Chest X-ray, PA view. Patient: 40 years old, sex F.
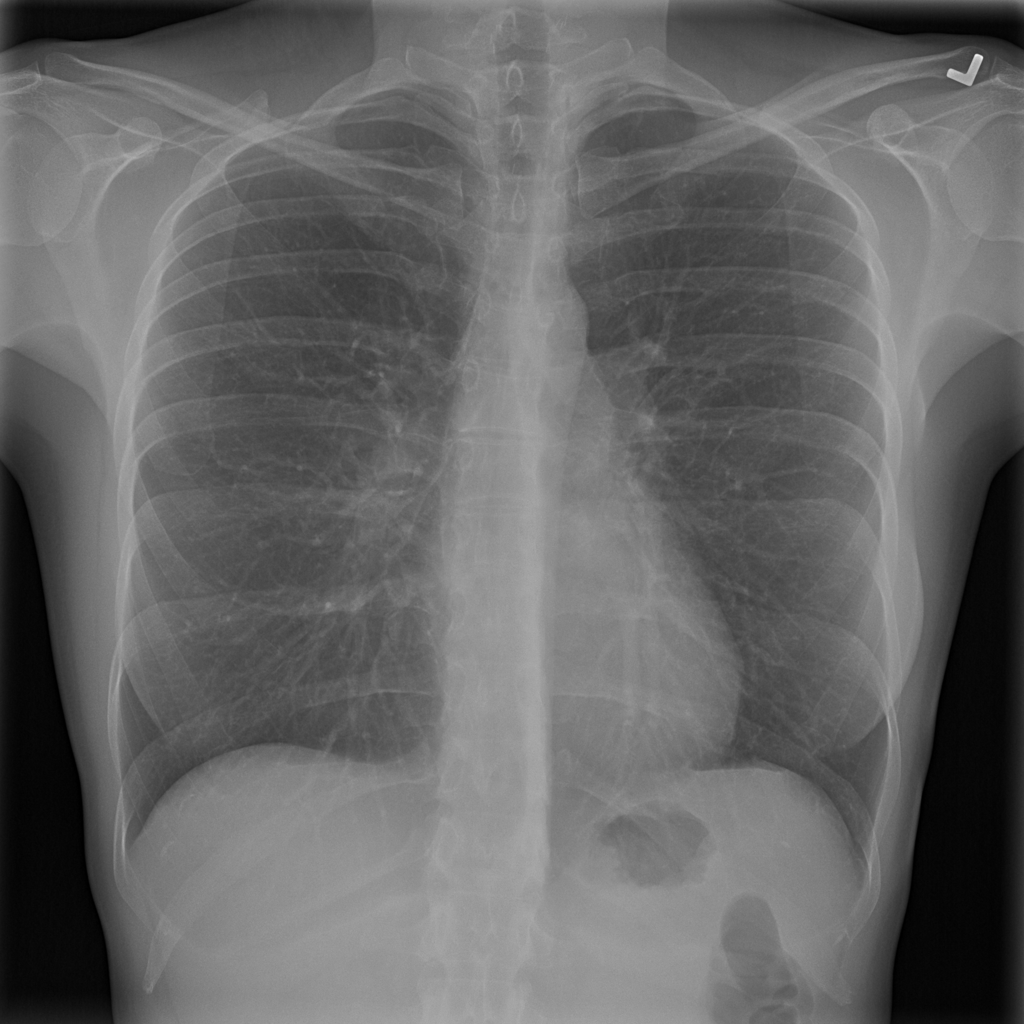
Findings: No Finding